Question: Using php/html, I want to retrieve email addresses (plus other information) from MySQL and then display the email addresses in an input box on a form. This will enable users to edit and submit corrected email addresses. However the retrieved email address does not display correctly in the input box. All other retrieved information display correctly. A section of the code is as shown below:
'''
<tr><td ><span style=color:#125eaa><strong>Email</strong></style></td><td ><input style=background-color:#e2ffc6 name=email type=text id=email value=$email></td></tr>
<tr><td ><span style=color:#125eaa><strong> Address Line 1</strong></style></td><td ><input style=background-color:#e2ffc6 name=ad1 type=text id=ad1 value='$ad1'></td></tr>
'''
The "Address Line 1" displays correctly but the email does not. I tried: type=email, but it did not resolve the issue.

Any help greatly appreciated.
Thanks,
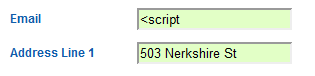
Answer: '''
<tr><td><span style="color:#125eaa;"><strong>Email</strong></span></td><td><input style="background-color:#e2ffc6;" name="email" type="text" id="email" value="<?php echo $email; ?>" /></td></tr>
<tr><td><span style="color:#125eaa;"><strong>Address Line 1</strong></span></td><td><input style="background-color:#e2ffc6;" name="ad1" type="text" id="ad1" value="<?php echo $ad1; ?>" /></td></tr>
'''
Put quotes around all attributes. And, without seeing more code I can only assume you need to display the variables with php, not simply straight HTML. You've also got closing '</style>' tags instead of closing '</span>' tags.